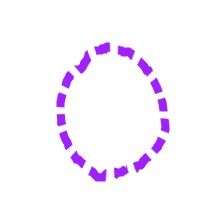
Shape: circle